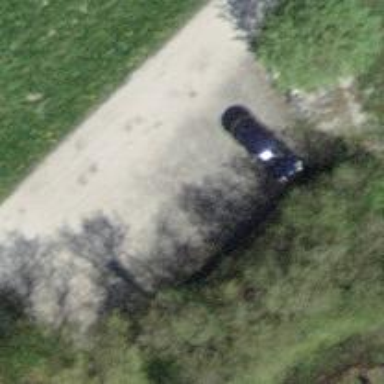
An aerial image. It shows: Parking area with fine gravel surface.